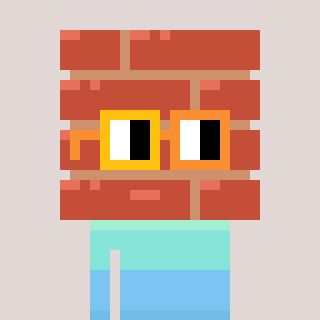
a pixel art character with square yellow and orange glasses, a wall-shaped head and a purple-colored body on a warm background